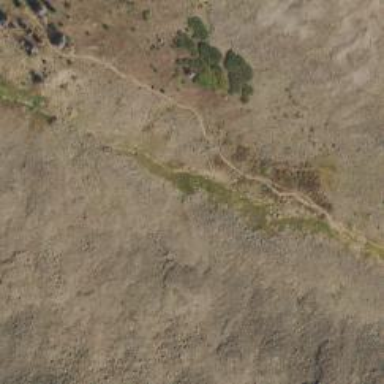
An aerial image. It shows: Path designated as standard/terra trail by the US Forest Service.